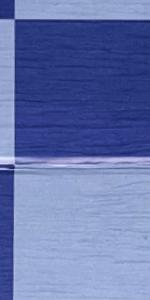
Label: Empty